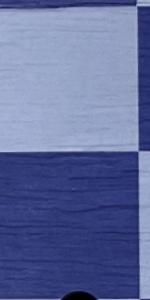
Label: Empty